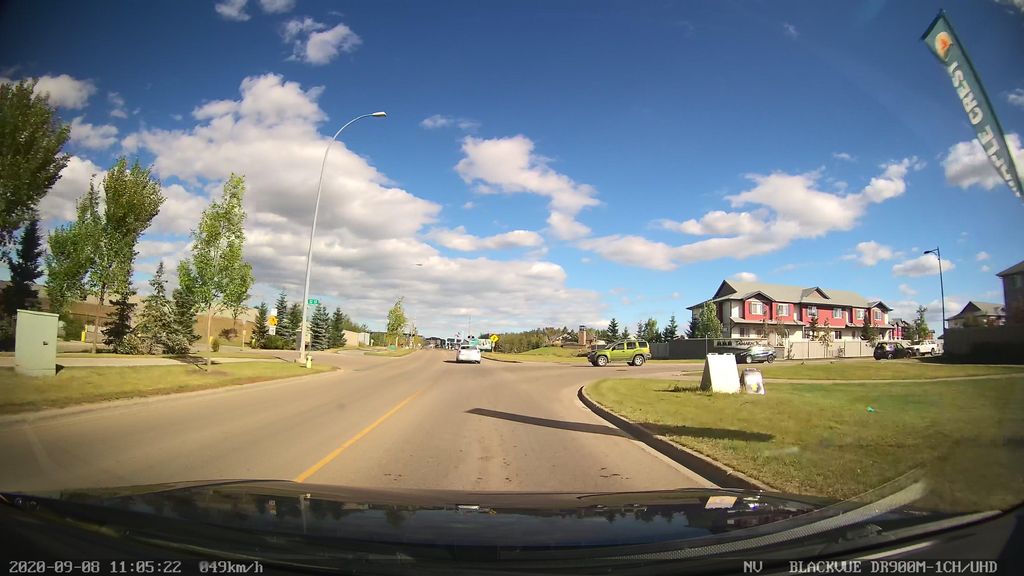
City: edmonton